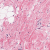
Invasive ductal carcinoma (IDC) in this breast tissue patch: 0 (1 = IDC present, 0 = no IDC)